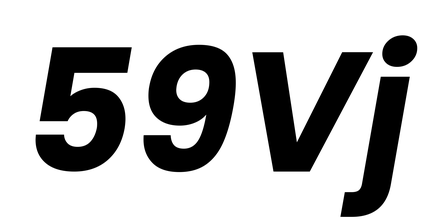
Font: Poppins-BoldItalic